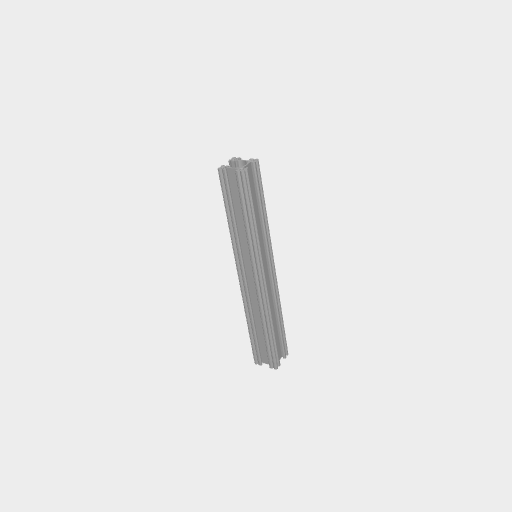
Part: OpenGoRAIL192